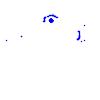
Particle: kaon